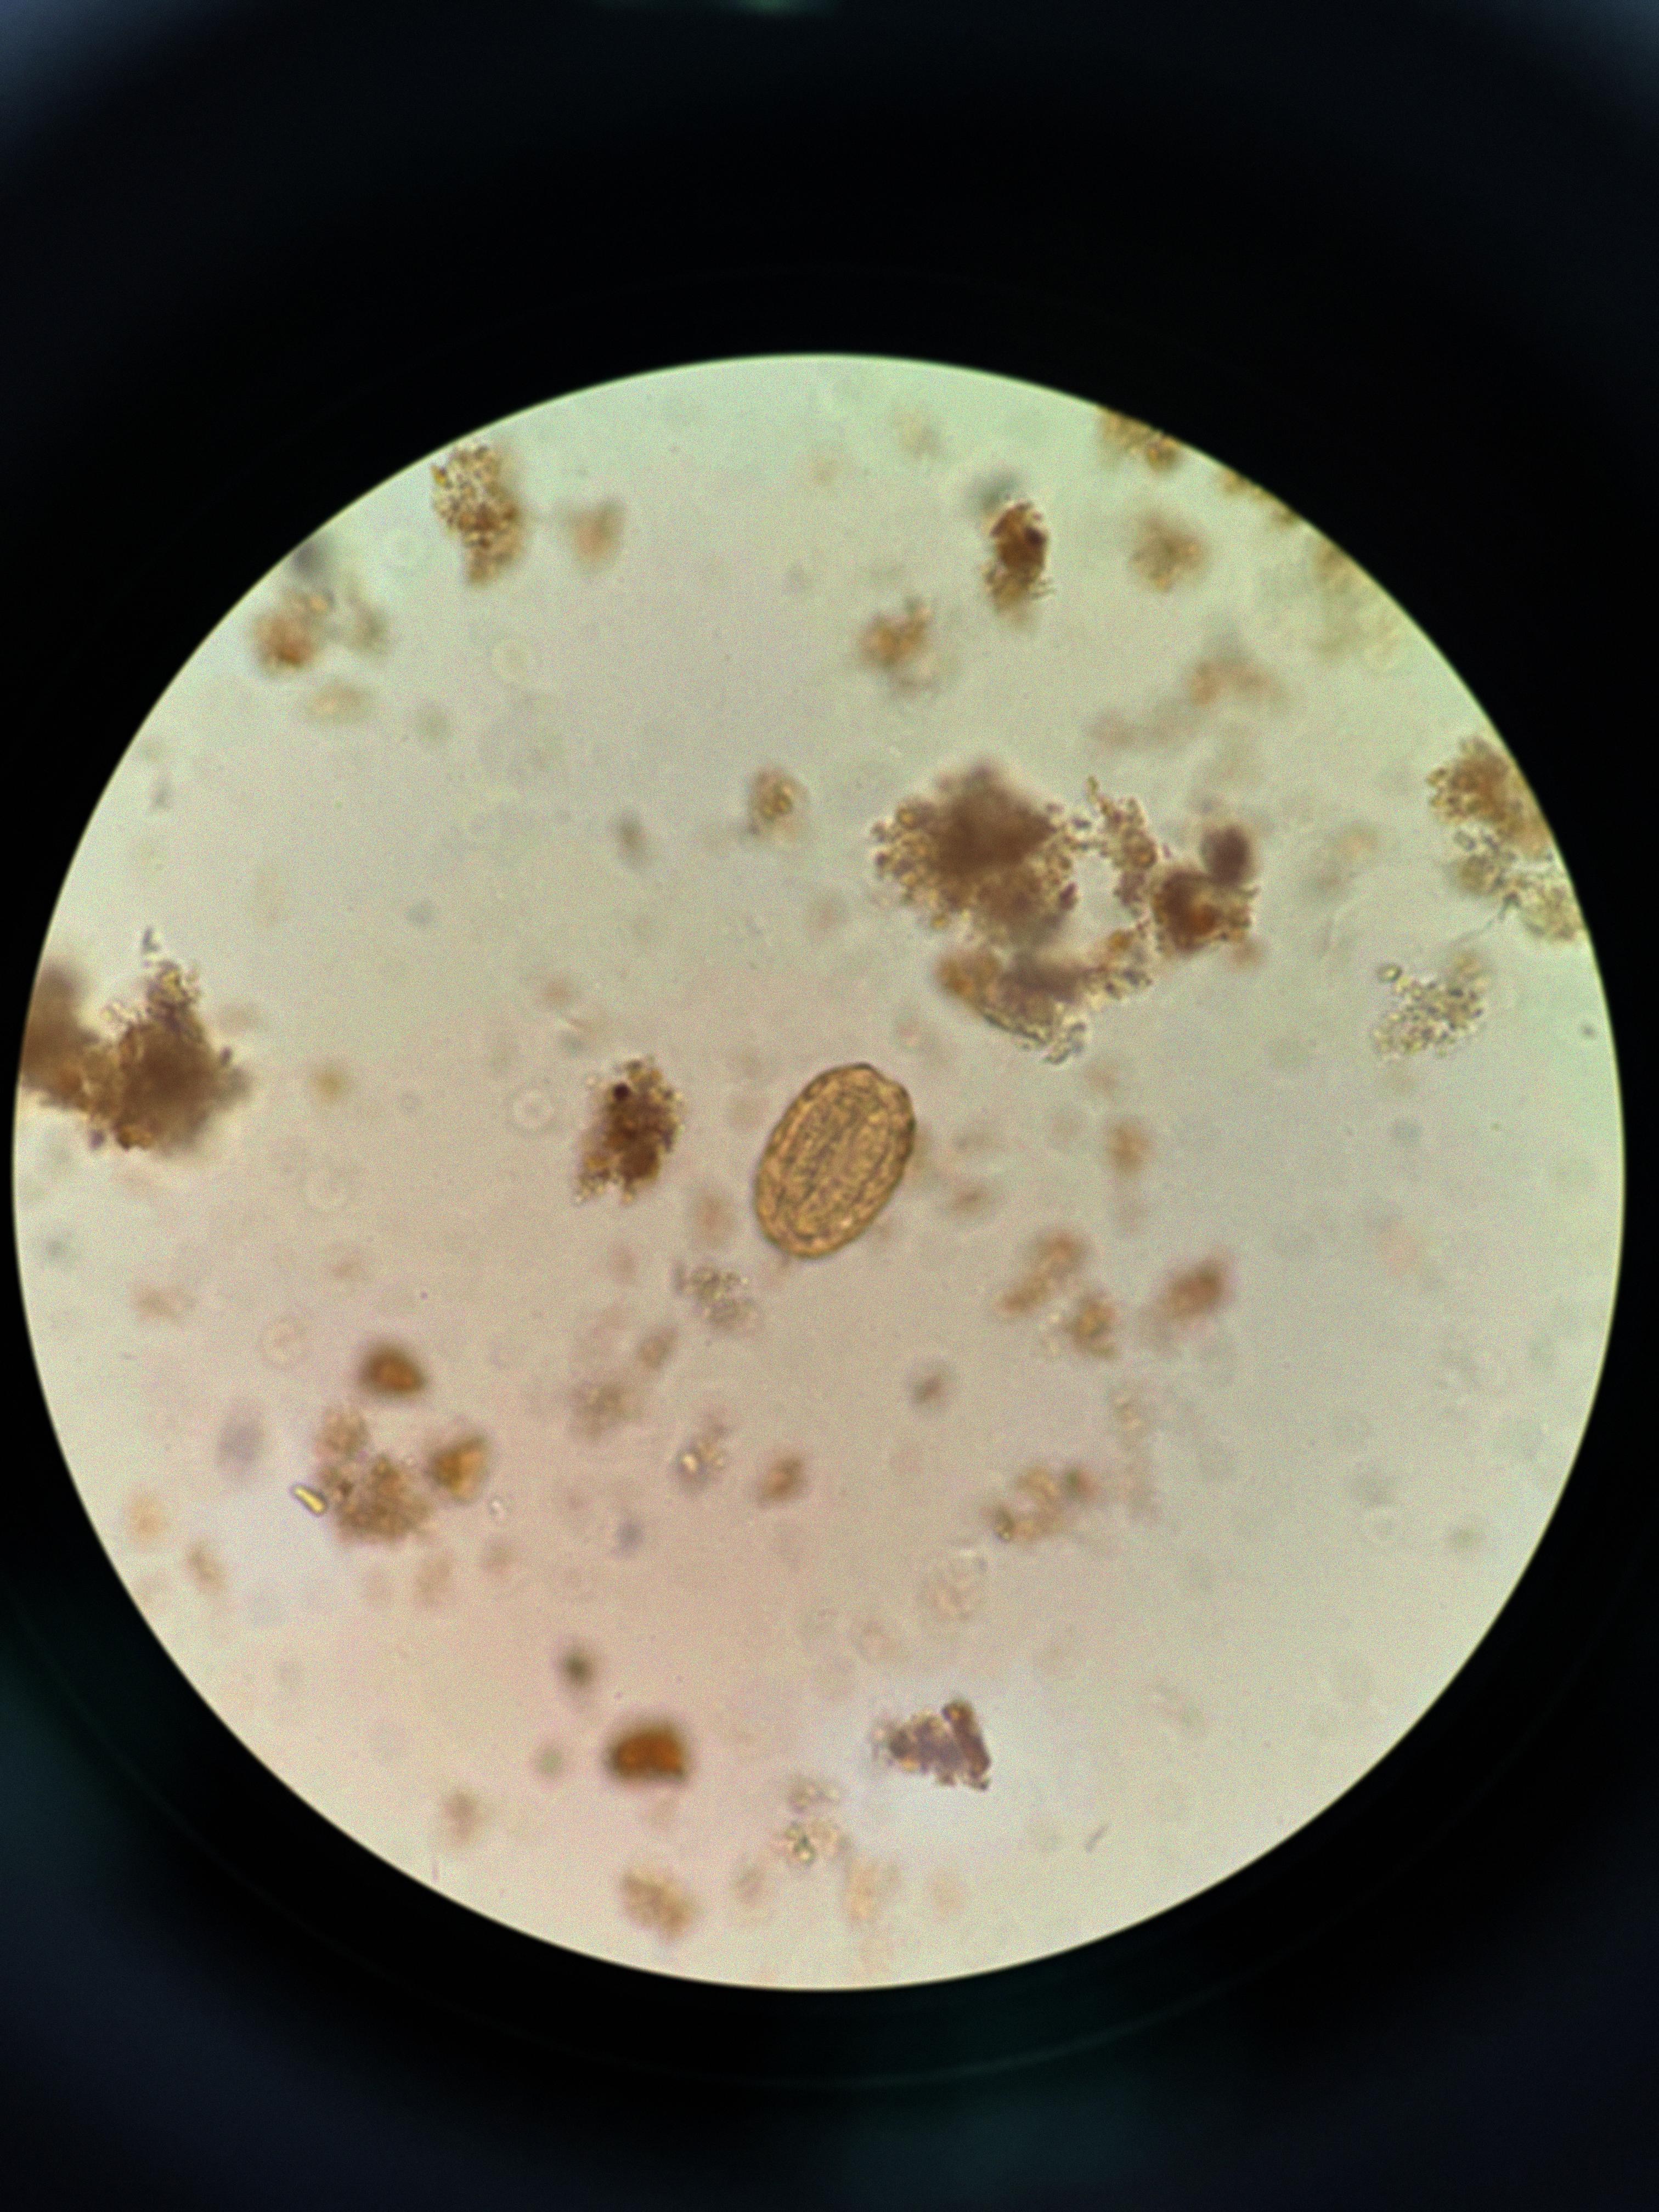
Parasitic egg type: Ascaris lumbricoides